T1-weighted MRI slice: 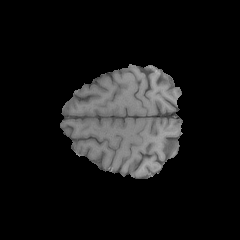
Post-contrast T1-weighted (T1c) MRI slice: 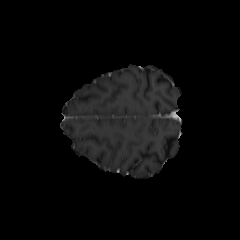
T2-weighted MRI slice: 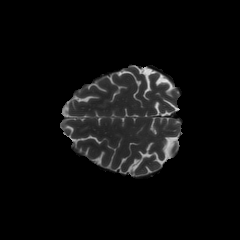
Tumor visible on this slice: no